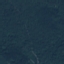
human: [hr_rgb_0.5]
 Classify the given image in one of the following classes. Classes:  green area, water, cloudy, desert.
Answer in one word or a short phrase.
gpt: green area